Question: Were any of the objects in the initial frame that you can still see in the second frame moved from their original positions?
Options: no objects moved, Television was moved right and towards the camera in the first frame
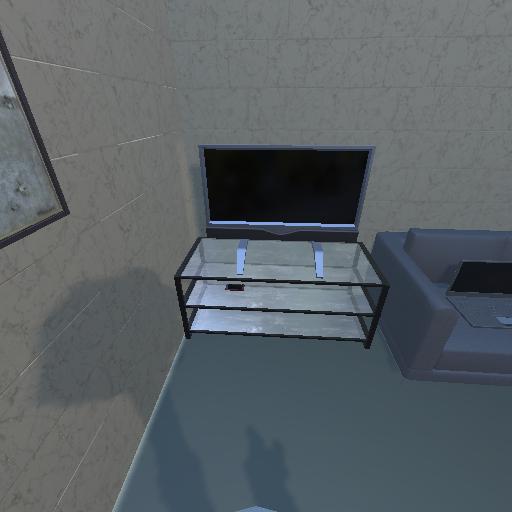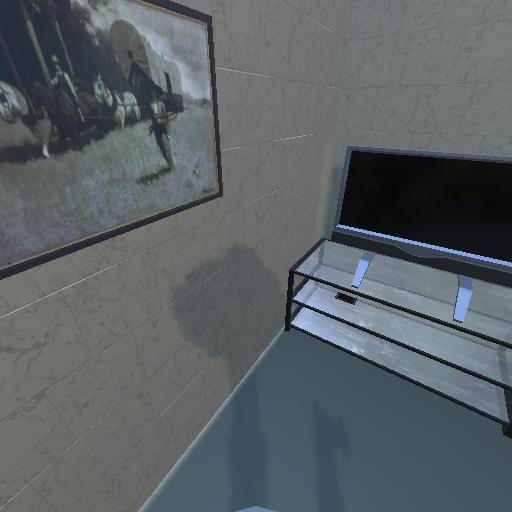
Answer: no objects moved